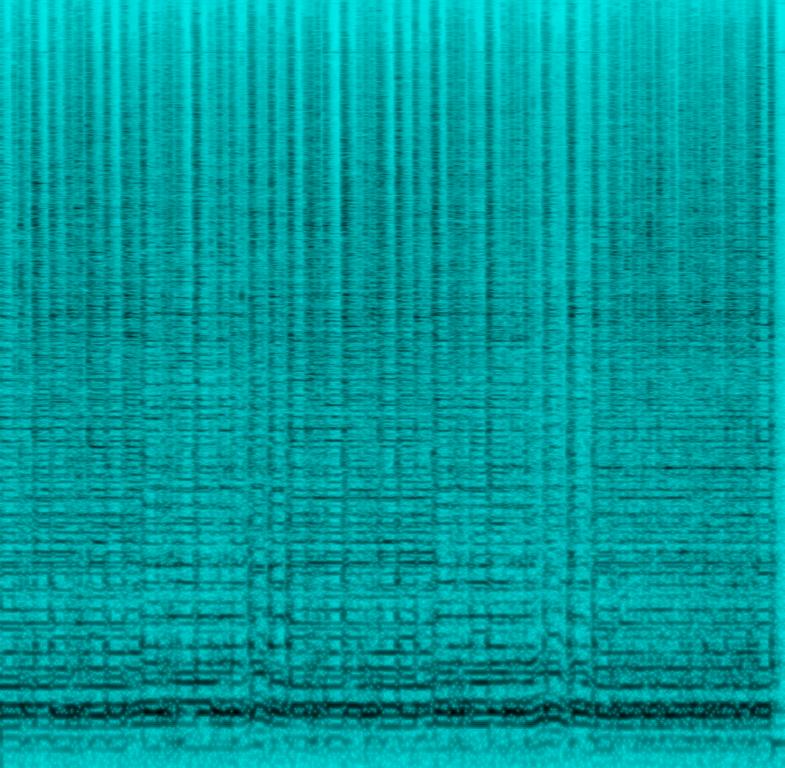
A male Latin singer sings this romantic melody. The song is medium tempo with an acoustic guitar accompaniment with no other instrumentation. The song is emotional and passionate. The audio quality is poor.